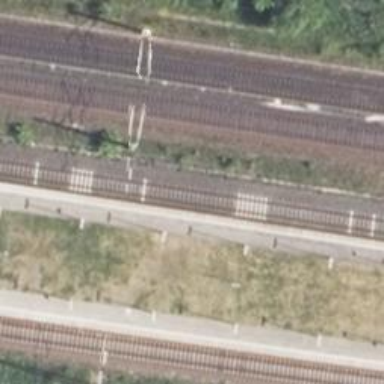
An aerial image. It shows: Railway stop with public transport stop position.